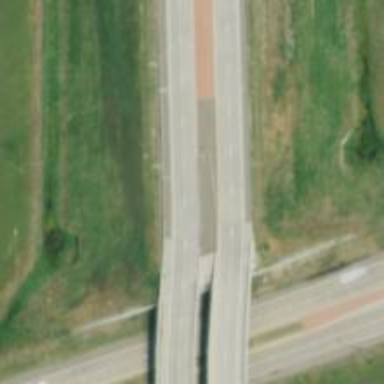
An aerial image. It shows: Viaduct bridge over primary expressway.